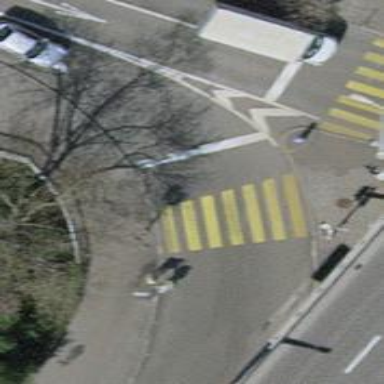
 there are traffic signals and zebra crossing."